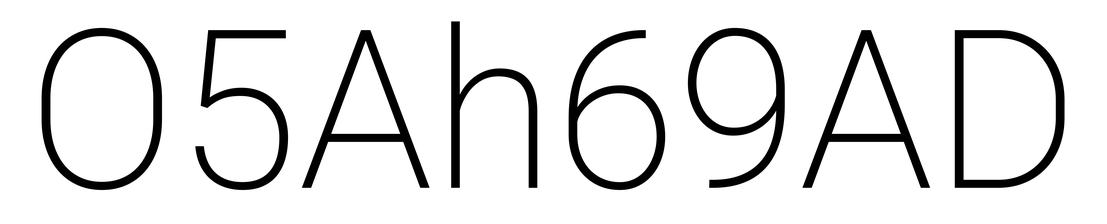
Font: Roboto_ExtraLight